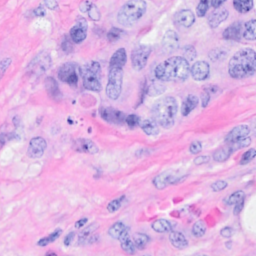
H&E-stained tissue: Breast